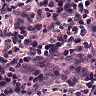
Metastatic tissue present: no